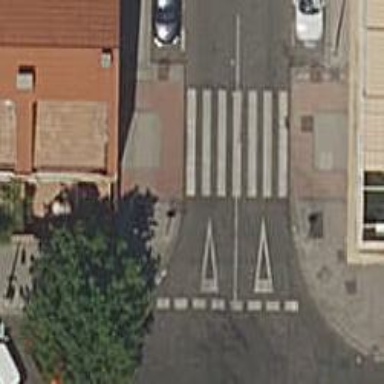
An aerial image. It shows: Zebra crossing on the road.